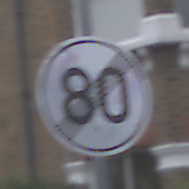
Verkehrszeichen: EndeGeschwindigkeit80
Umgebung: Outdoor, Urban
Tageszeit: MorningAfternoon
Wetter: Overcast
Licht: Natural
Jahreszeit: NotSpecified
Kontrast: LowContrast